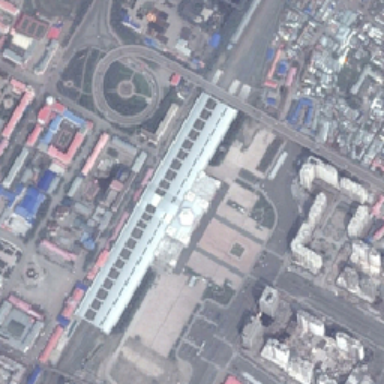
There is a loop on the ground .